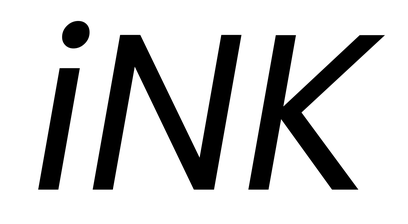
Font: Poppins-Italic